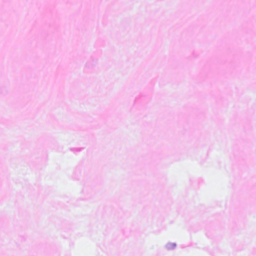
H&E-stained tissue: Breast